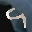
Label: 4